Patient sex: F
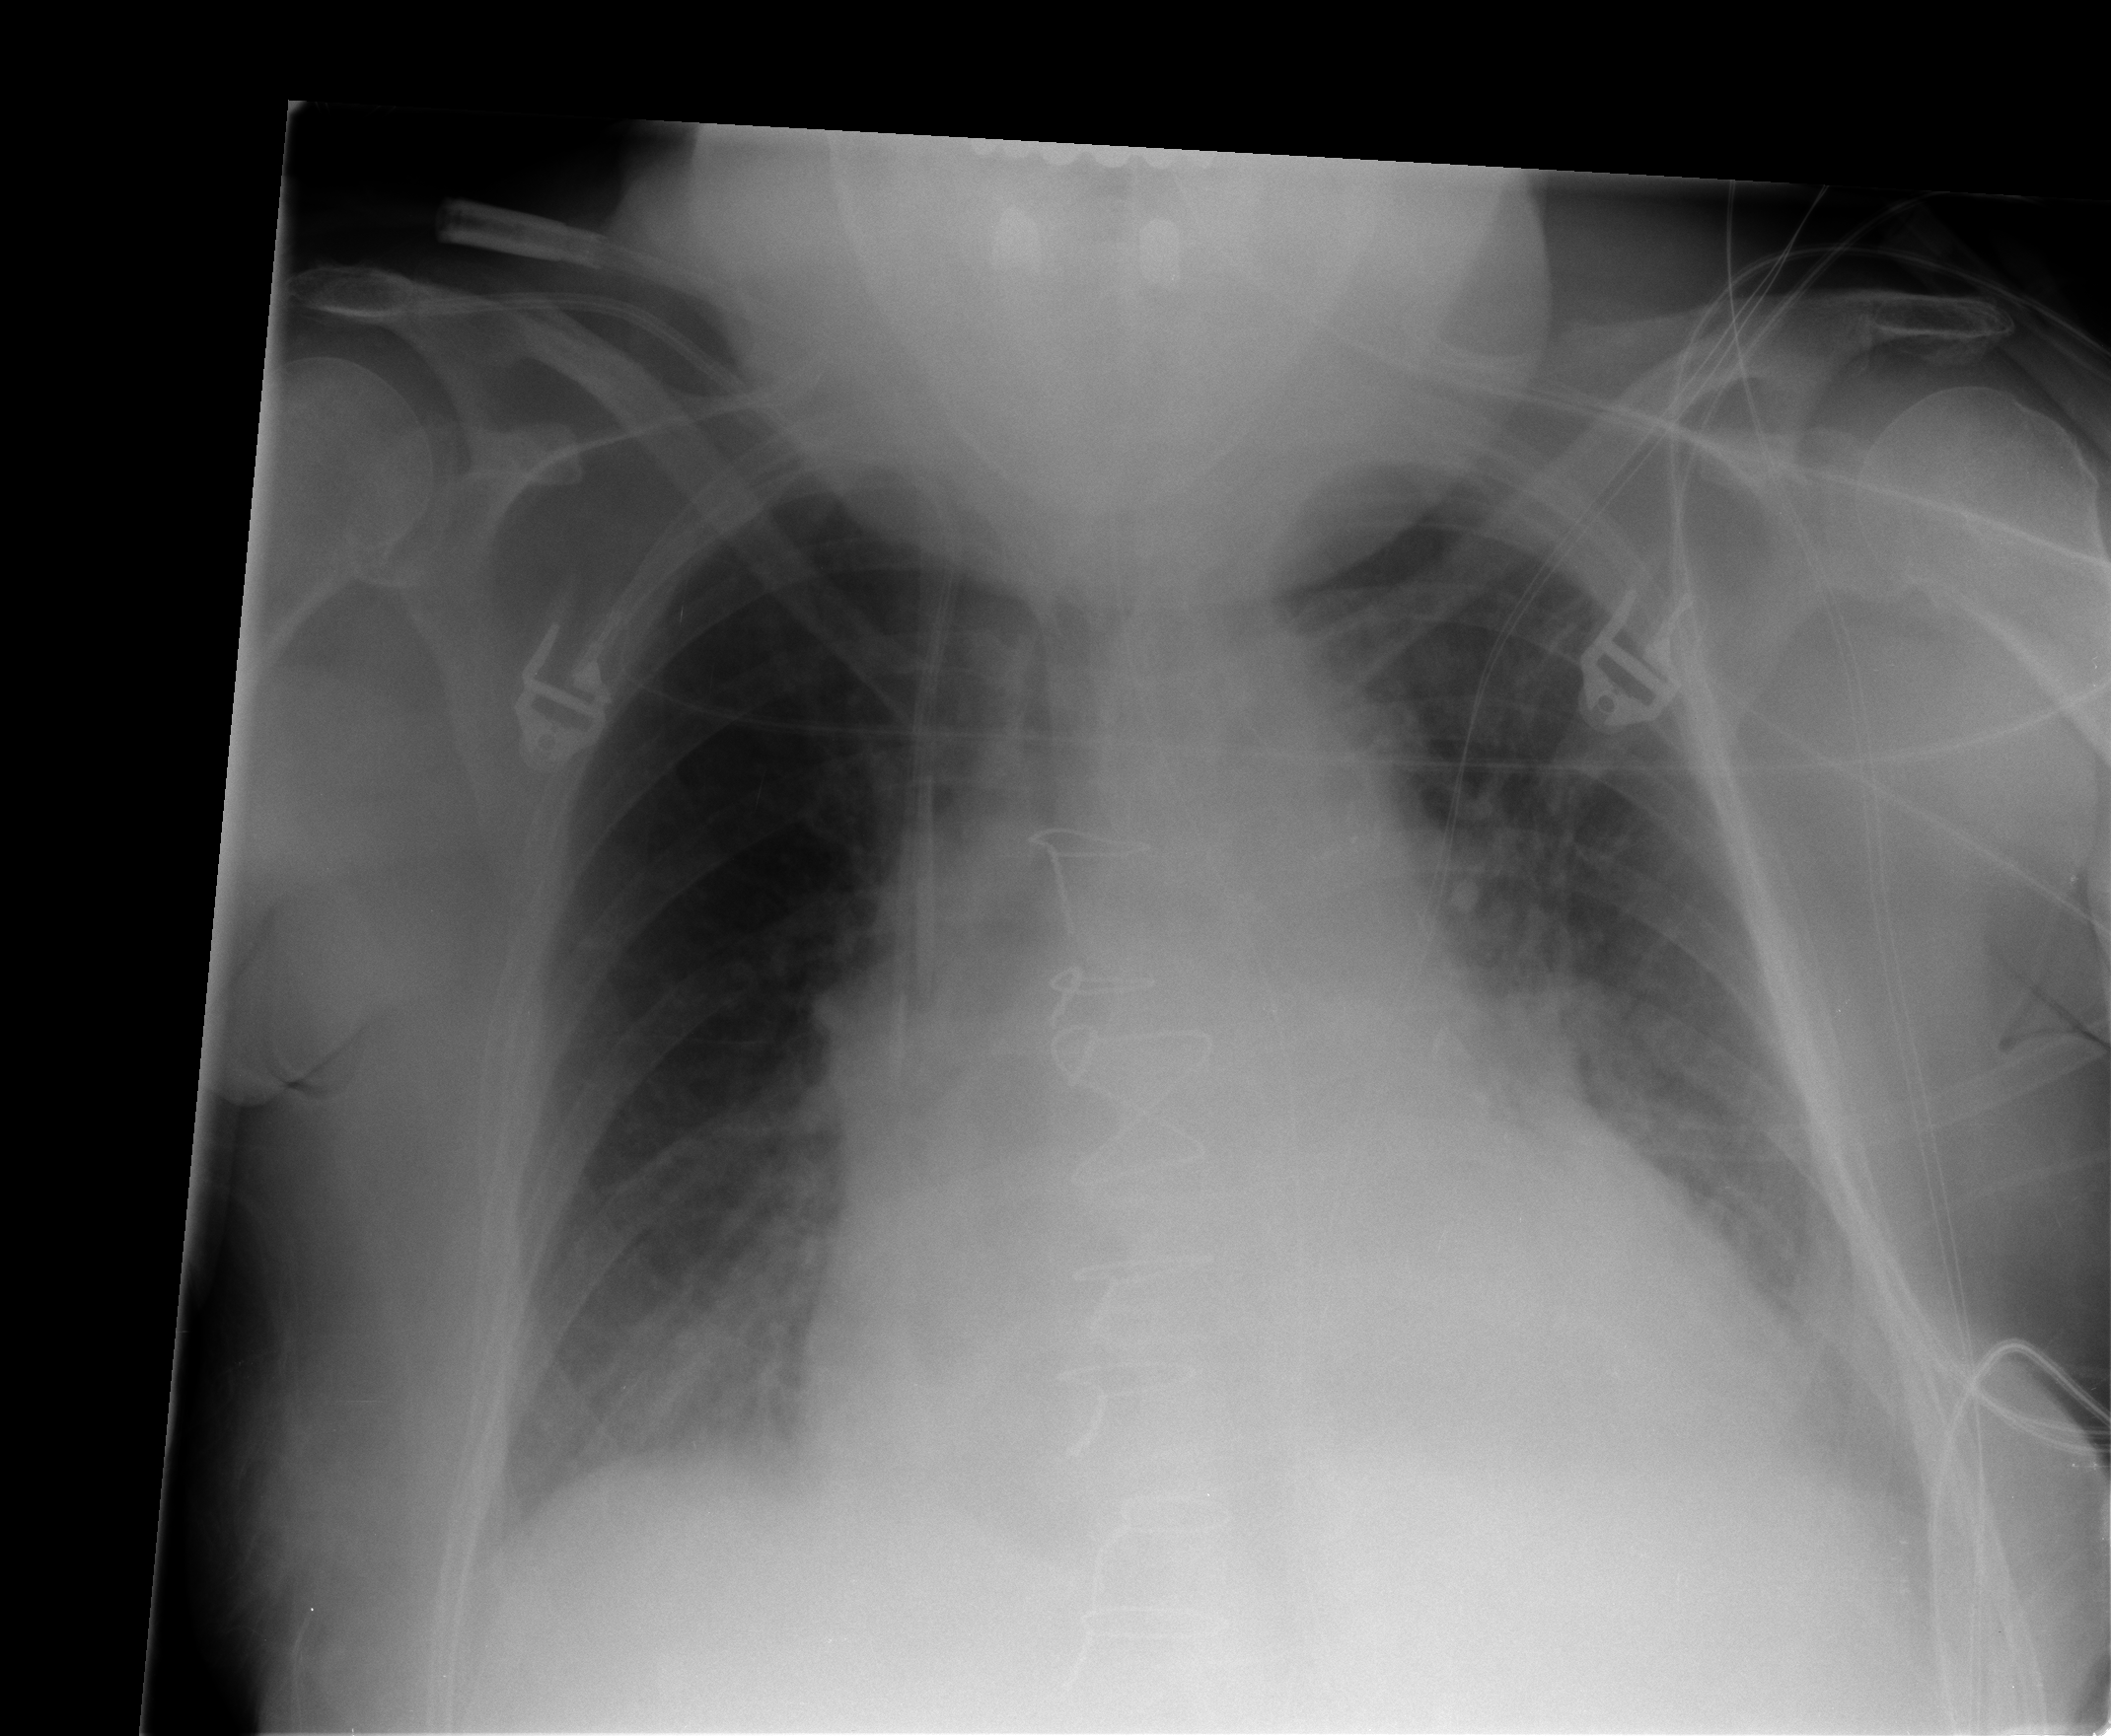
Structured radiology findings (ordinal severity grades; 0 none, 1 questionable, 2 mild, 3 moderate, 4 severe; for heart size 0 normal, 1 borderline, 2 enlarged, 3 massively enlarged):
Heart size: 3
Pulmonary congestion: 3
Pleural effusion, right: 1
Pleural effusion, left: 2
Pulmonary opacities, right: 1
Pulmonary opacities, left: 0
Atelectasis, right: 2
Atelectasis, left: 2